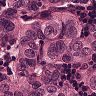
Metastatic tissue present: yes